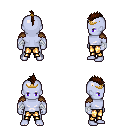
a pixel art fantasy rpg character, male body template, dark elf, purple skin, leather shoulder armor, gold greaves, brown mohawk hairstyle, gold tiara, white cloth bandages, four views (front, back, left, right), 2x2 character sprite sheet, small pixel art, hard edges, no anti-aliasing